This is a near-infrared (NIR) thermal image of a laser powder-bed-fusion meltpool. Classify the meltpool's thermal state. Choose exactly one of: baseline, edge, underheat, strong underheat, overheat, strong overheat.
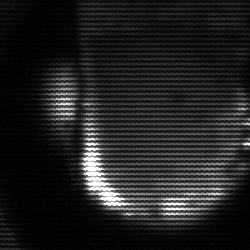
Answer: baseline